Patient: sex M, age 68
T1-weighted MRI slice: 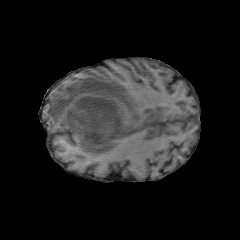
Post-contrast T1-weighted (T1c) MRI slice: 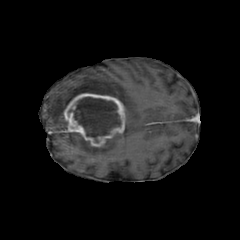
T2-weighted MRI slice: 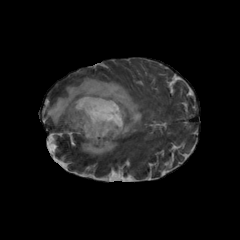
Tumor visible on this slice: yes
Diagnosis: Glioblastoma, IDH-wildtype
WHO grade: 4